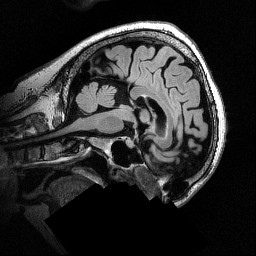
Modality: FLAIR
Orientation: sagittal
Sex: male
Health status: ill
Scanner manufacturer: siemens
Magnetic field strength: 3 T
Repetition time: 7 s
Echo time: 0.372 s